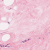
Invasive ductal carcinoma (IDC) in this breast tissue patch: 0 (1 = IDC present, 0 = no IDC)